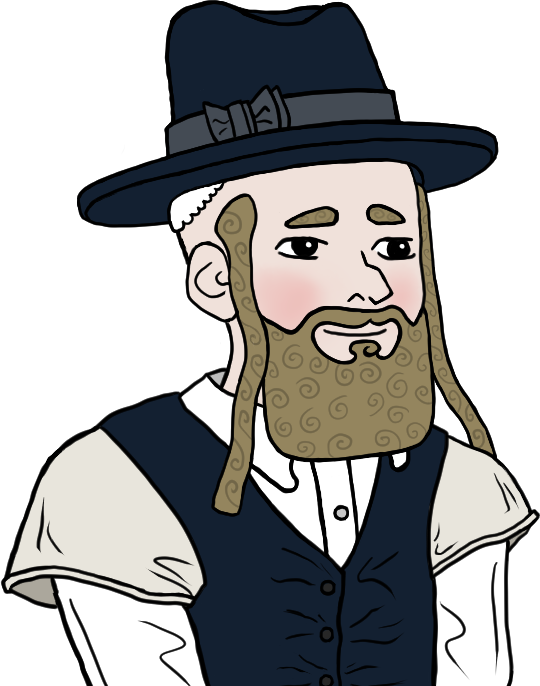
Label: 5_Trad_Boywife